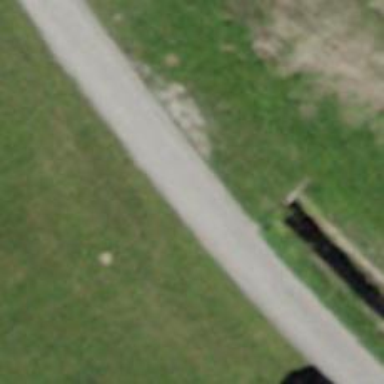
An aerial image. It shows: Unclassified road.